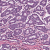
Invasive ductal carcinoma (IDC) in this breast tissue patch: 1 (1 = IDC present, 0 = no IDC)